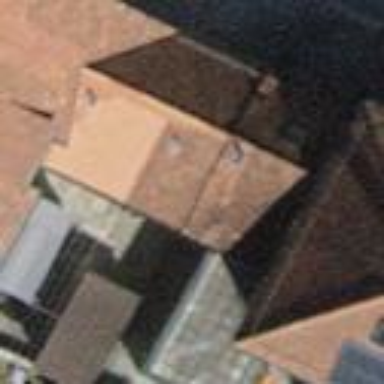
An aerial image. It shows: Building with tile roof.